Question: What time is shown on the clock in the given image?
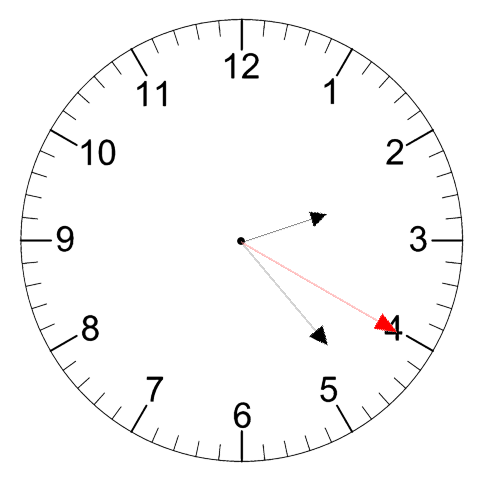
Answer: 02:23:20